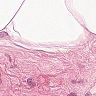
Metastatic tissue present: no